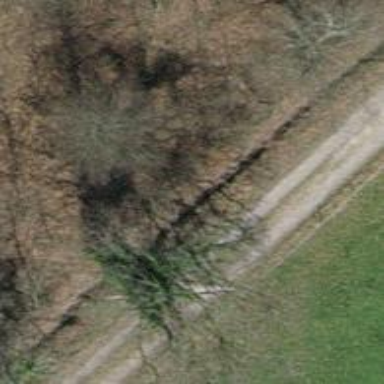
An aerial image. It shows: Ditch serving as waterway.